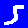
Digit: 5